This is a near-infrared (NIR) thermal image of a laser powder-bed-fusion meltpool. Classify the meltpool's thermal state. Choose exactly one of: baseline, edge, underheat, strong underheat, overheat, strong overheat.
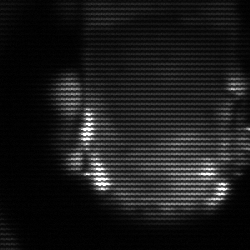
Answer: baseline